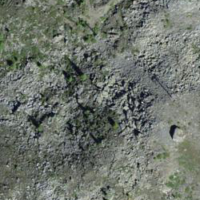
EUNIS habitat code: 48
Species observed at this site:
Erebia euryale
Erebia tyndarus
Oenanthe oenanthe
Linnaea borealis
Hipparchia semele
Jacobaea incana
Phoenicurus ochruros
Lasiommata maera
Nucifraga caryocatactes
Prunella collaris
Salix herbacea